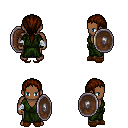
a pixel art fantasy rpg character, male body template, human, dark skin, green robe, robe skirt, brown ponytail hairstyle, white cloth bandages, brown slippers, shield, four views (front, back, left, right), 2x2 character sprite sheet, small pixel art, hard edges, no anti-aliasing